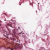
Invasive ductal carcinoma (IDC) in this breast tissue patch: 0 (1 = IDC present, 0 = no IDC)